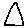
Label: triangle